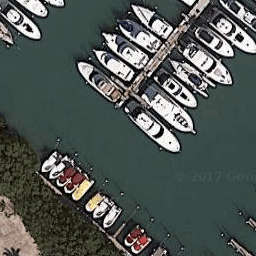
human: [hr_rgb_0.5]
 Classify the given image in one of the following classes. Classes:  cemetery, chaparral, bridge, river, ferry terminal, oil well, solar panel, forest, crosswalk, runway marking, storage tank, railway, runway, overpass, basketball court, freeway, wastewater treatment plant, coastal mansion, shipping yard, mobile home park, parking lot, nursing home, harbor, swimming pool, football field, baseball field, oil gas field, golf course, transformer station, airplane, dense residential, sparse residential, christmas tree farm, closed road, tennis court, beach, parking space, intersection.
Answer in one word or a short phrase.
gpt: harbor